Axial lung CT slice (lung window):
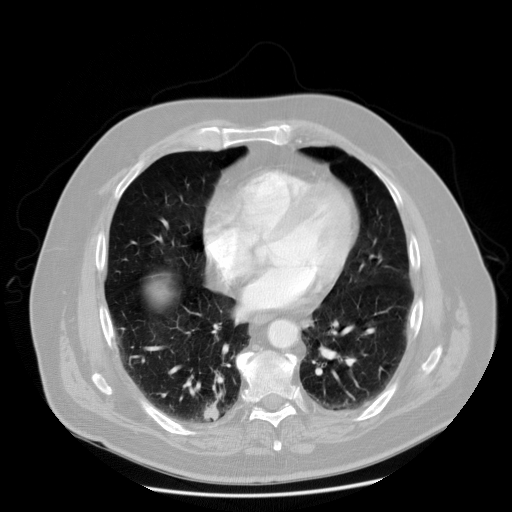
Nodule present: no